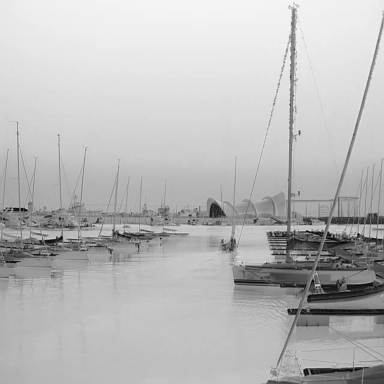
There are nine sailboats in the infrared image.